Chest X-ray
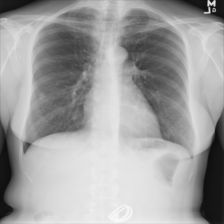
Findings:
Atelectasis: negative
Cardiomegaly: negative
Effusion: negative
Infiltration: negative
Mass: negative
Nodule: positive
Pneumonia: negative
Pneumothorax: negative
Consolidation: negative
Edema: negative
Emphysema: negative
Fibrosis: negative
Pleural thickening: negative
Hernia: negative